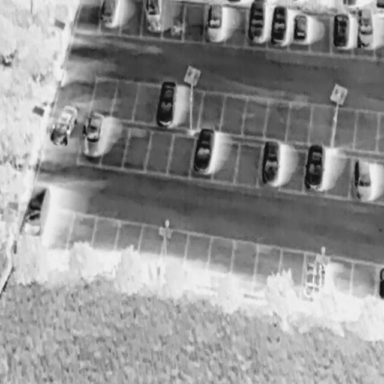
There are 15 Cars in the infrared image.